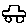
Label: car